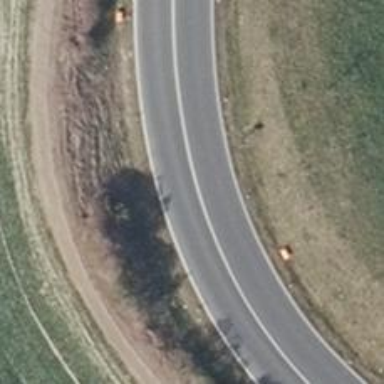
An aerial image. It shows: Asphalt motorway link.